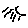
Label: sun